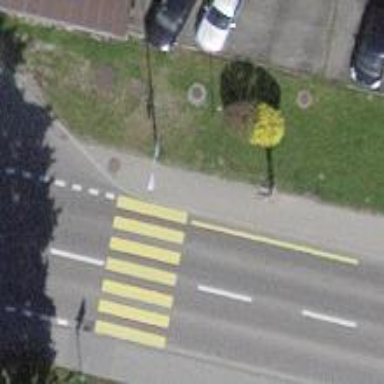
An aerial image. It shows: Kerb serving as barrier.